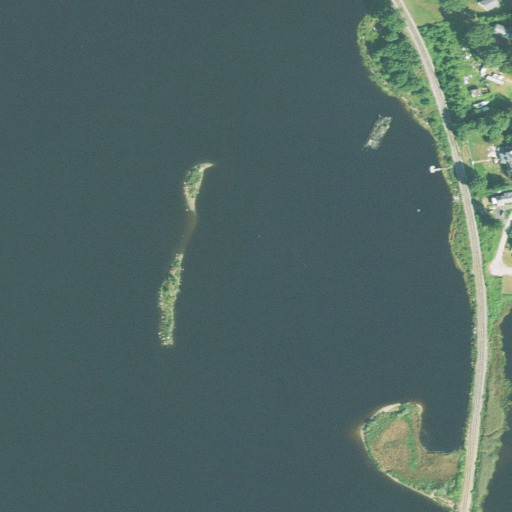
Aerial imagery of island in Connecticut named Walden Island containing open water, herbaceous wetlands, deciduous forest, low intensity development, open development, barren land, grassland, and medium intensity development